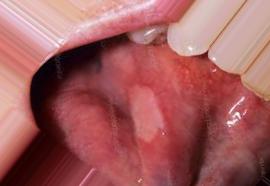
Condition: Mouth Ulcer